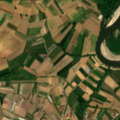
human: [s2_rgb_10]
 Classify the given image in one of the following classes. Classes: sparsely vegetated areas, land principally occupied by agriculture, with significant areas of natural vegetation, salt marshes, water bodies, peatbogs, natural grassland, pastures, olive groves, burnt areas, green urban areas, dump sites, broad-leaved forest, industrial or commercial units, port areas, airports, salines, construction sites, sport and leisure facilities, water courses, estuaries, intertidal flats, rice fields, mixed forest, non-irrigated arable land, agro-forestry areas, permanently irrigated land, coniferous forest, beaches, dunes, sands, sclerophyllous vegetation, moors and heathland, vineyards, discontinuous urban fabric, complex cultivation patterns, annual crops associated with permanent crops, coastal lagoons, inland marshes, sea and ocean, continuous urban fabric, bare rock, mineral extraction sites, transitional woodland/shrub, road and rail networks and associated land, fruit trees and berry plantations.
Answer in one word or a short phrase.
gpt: discontinuous urban fabric, non-irrigated arable land, complex cultivation patterns, transitional woodland/shrub